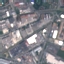
Land use / land cover: Industrial